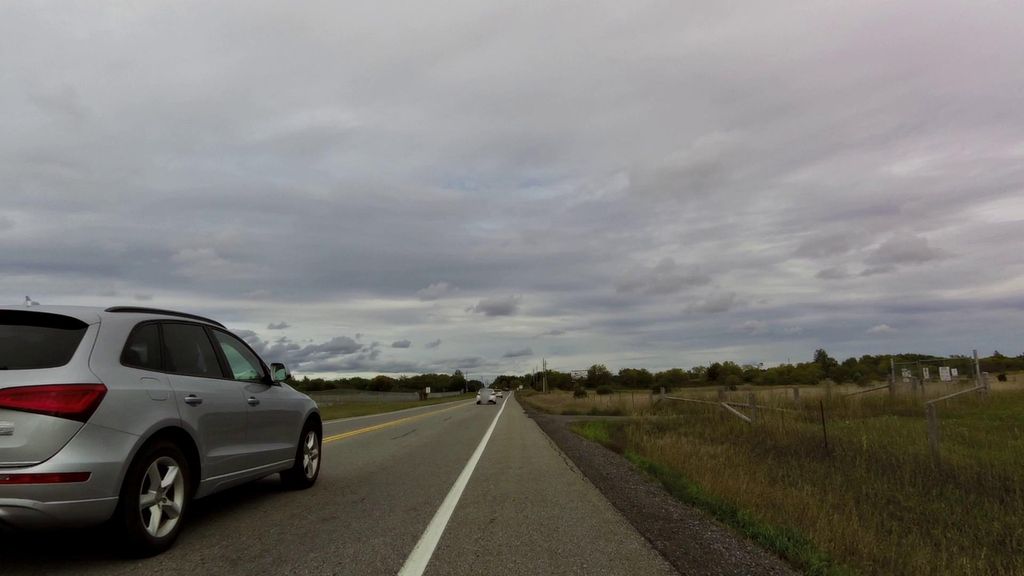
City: ottawa-gatineau